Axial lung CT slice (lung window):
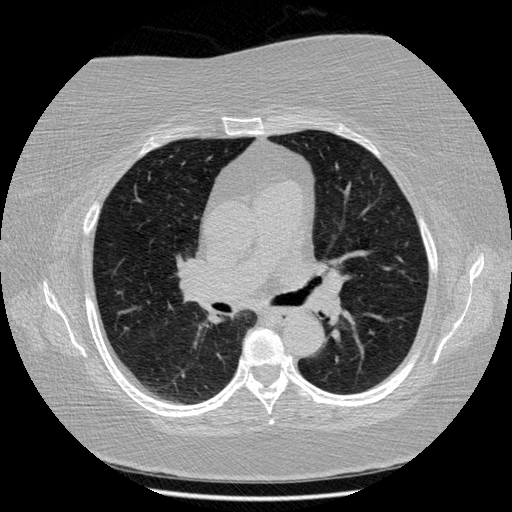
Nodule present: no